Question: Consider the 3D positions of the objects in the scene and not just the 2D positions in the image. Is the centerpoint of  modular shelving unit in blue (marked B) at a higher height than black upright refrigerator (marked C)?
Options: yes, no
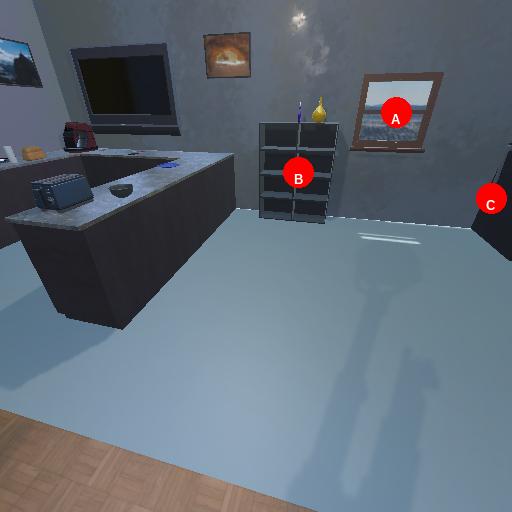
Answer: yes